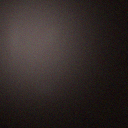
Screen state: off